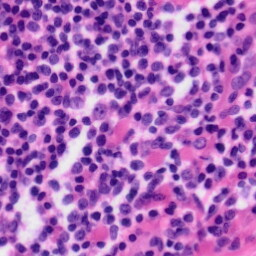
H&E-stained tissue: Tonsil